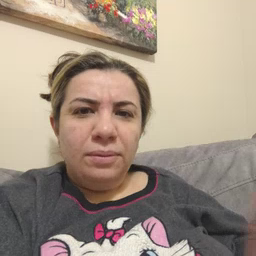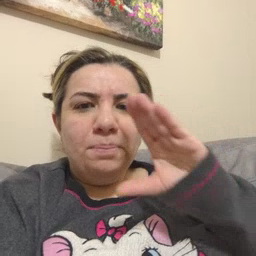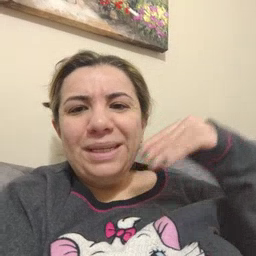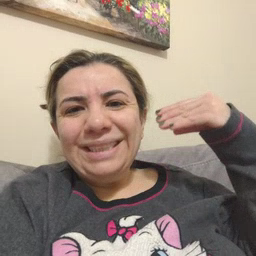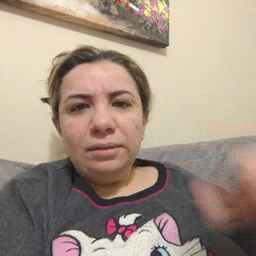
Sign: smile